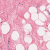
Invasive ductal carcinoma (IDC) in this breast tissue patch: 0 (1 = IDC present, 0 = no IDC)